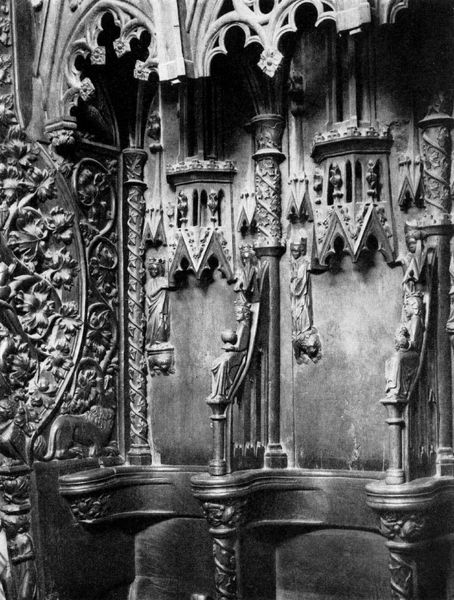
Titel: Dom in Erfurt
Standort: Erfurt, Dom (EU - D - Thüringen)
Schlagwörter: blätter, weiß, sitzen, blumen, holz, schwarz, stuhl, säule, dach, ornament, kirche, figur, gotik, rund, ranken, skulptur, relief, sitz, bogen, bischof, könig, gestühl, spitz, floral, foto, fotografie, schwarzweiss, kugel, kardinal, ranke, schnitzerei, statuen, voluten, gotisch, spitzbogen, chor, mönch, heilige, maßwerk, chorgestühl, beichtstuhl, stateun, schnitzgotik, schnitzgestühl